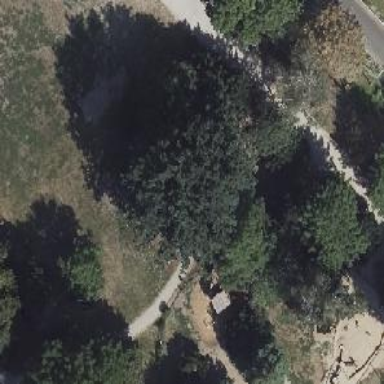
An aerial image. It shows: Deciduous broadleaved tree in park.